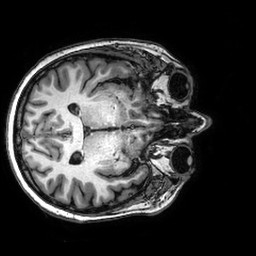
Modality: T1w
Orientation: axial
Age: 61
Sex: female
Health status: healthy